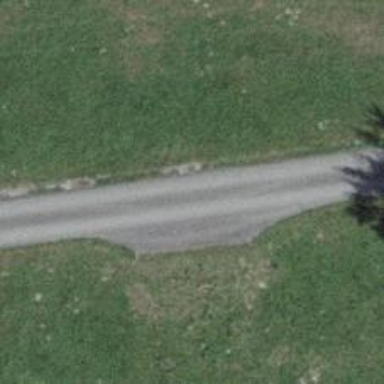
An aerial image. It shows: Passing place on the road.